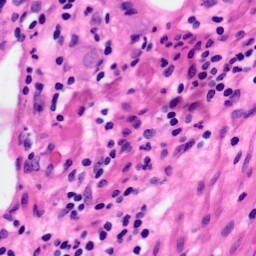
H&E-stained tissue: Pancreatic